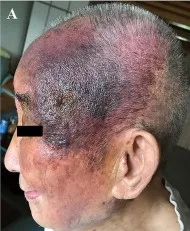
Examination before treatment including dermatological inspection.
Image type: medical_photograph (skin_photograph)